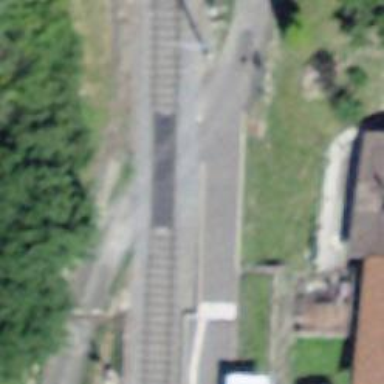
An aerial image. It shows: Level crossing on the railway with lights.